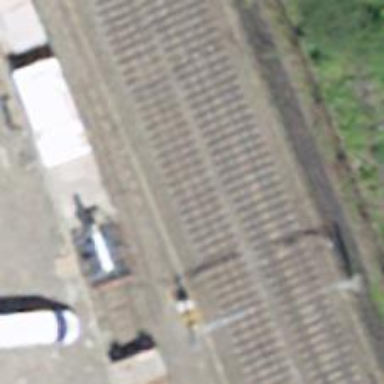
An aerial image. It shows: Railway track with contact lines for electrification.